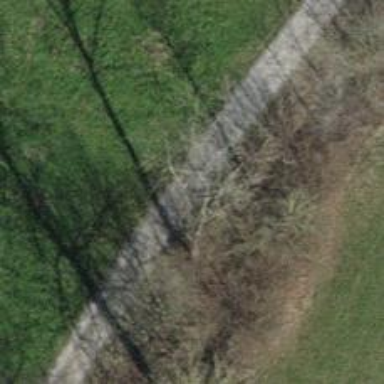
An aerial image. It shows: Track road with grade1 pebblestone surface.